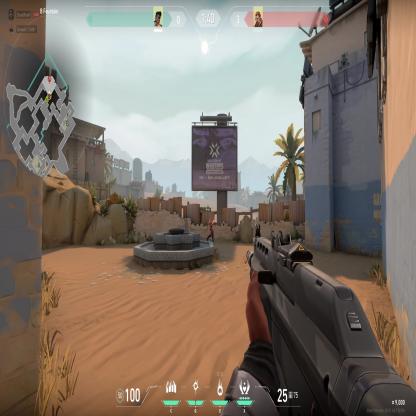
Label: enemy